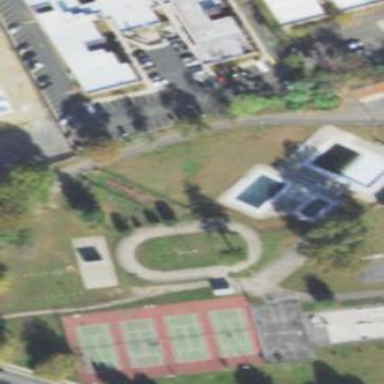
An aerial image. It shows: Sports centre focused on swimming activities.